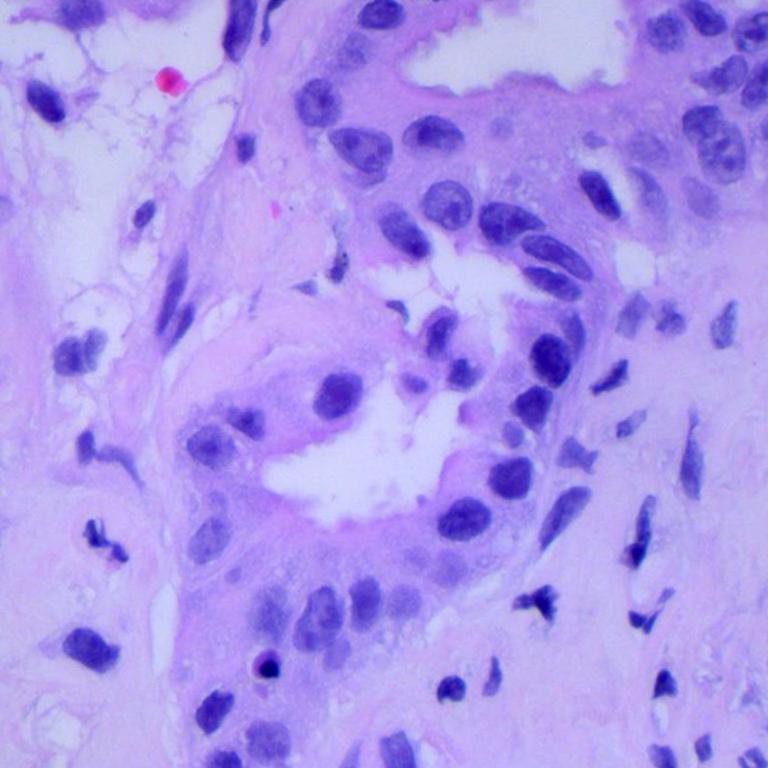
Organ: lung
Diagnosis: adenocarcinomas